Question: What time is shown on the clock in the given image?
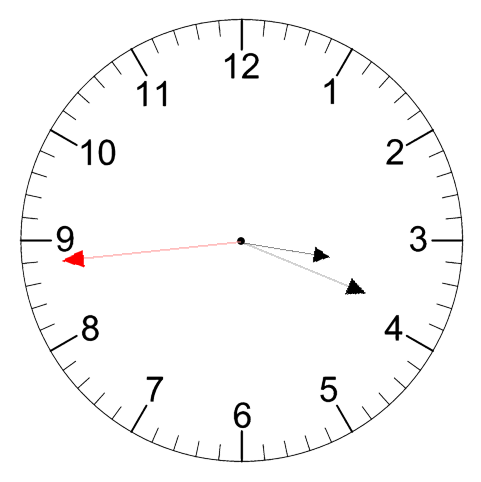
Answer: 03:18:44